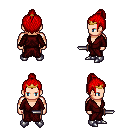
a pixel art fantasy rpg character, male body template, human, light skin, red robe, white pants, red short topknot hairstyle, gold tiara, metal boots, dagger, four views (front, back, left, right), 2x2 character sprite sheet, small pixel art, hard edges, no anti-aliasing